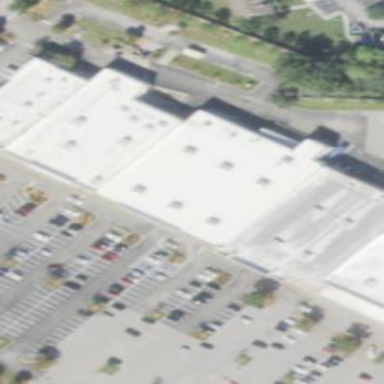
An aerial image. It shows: Building.